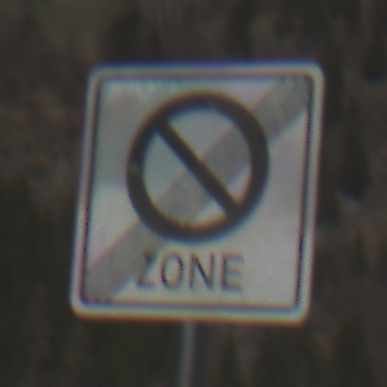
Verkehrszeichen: EndeEingeschraenktesHalteverbotZone
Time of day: MorningAfternoon
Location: Outdoor (Nature)
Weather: PartlyCloudy
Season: NotSpecified
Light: Natural